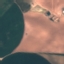
Label: AnnualCrop